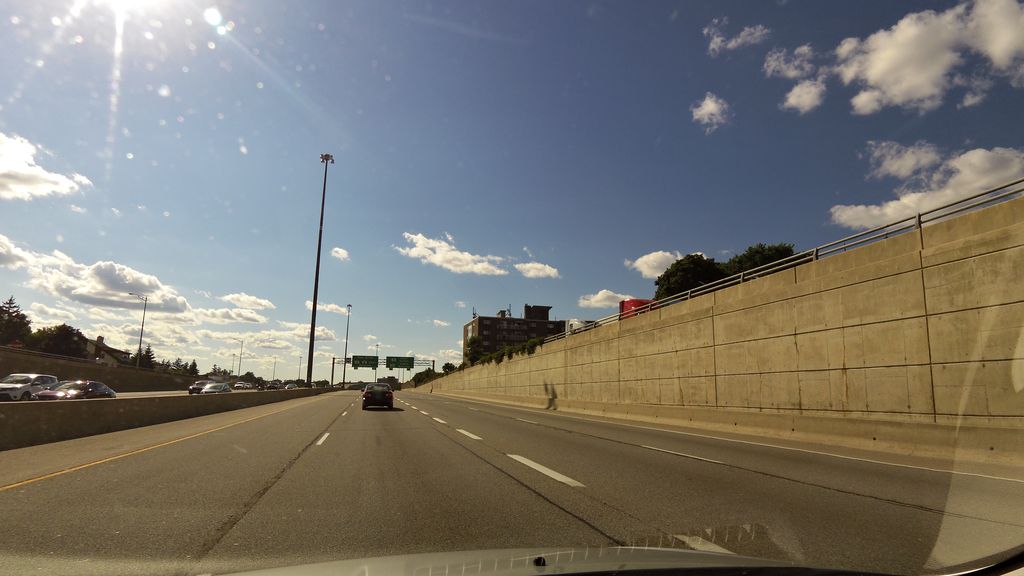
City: kitchener-waterloo